Question: I'm enrolled in <URL> and I just started learning about neural networks.
One thing that truly mystifies me is how recognizing something so "human", like a handwritten digit, becomes easy once you find the good weights for linear combinations.
It is even crazier when you understand that something seemingly abstract (like a car) can be recognized just by finding some parameters for linear combinations, and combining them, and feeding them to each other.
Combinations of linear combinations are much more expressible than I once thought.
This lead me to wonder if it is possible to visualize NN's decision process, at least in simple cases.
For example, if my input is 20x20 greyscale image (i.e. total 400 features) and the output is one of 10 classes corresponding to recognized digits, I would love to see some kind of visual explanation of

I naively imagine that this may be implemented as visual cue over the image being recognized, maybe a temperature map showing "pixels that affected the decision the most", or anything that helps to understand how neural network worked in a particular case.
Is there some neural network demo that does just that?
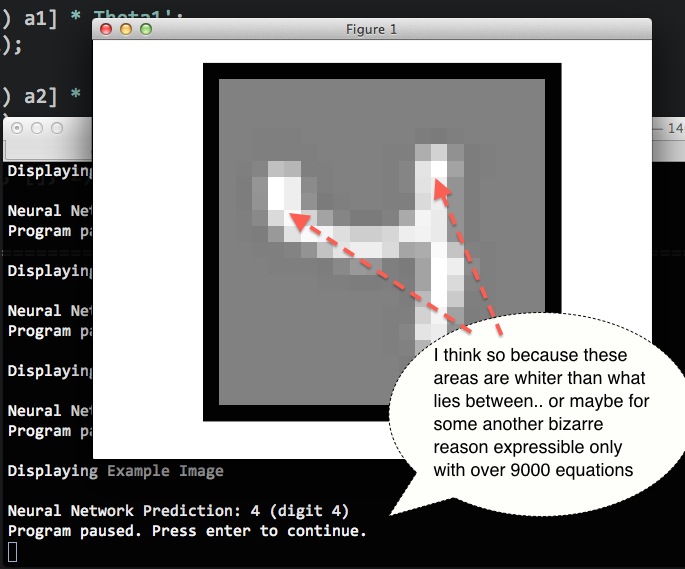
Answer: Maybe it doesn't answer the question directly but I found this interesting piece in this <URL>:
> In this section, we will present two visualization techniques to verify if the optimal stimulus of the neuron is indeed a face. The first method is . Since the test set is large, this method can reliably detect near optimal stimuli of the tested neuron. The second approach is to perform numerical optimization to ...These visualization methods have complementary strengths and weaknesses. For instance, visualizing the most responsive stimuli may suffer from fitting to noise. On the other hand, the numerical optimization approach can be susceptible to local minima. Results, shown [below], confirm that the tested neuron indeed learns the concept of faces.

In other words, they take a neuron that is best-performing at recognizing faces and
- -
It's fun to see that it actually "captures" features of the human face.
The learning is , i.e. input data didn't say whether an image is a face or not.
Interestingly, here are generated "optimal input" images for cat heads and human bodies: